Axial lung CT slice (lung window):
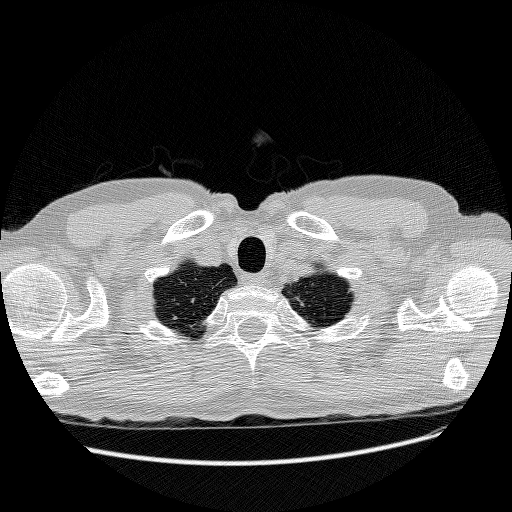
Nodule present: no